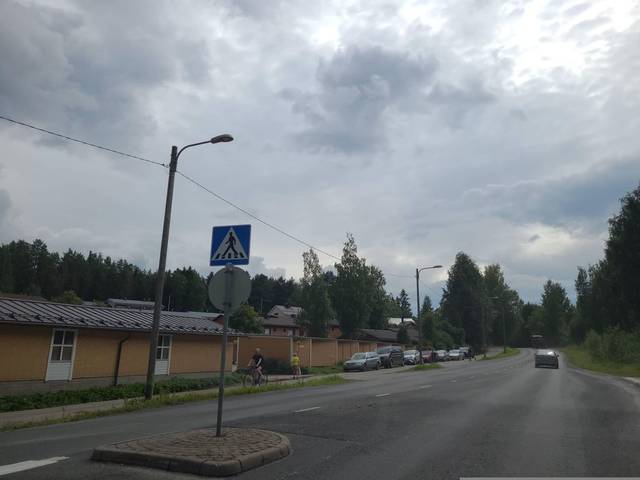
Region: Finland
Coordinates: 62.922, 27.631